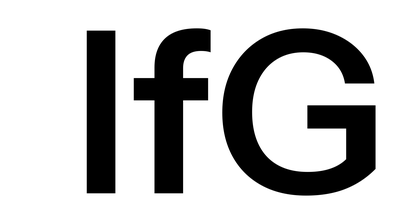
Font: InstrumentSans_SemiBold